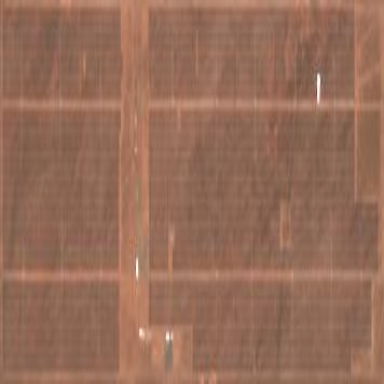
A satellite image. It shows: Solar power plant utilizing photovoltaic technology.